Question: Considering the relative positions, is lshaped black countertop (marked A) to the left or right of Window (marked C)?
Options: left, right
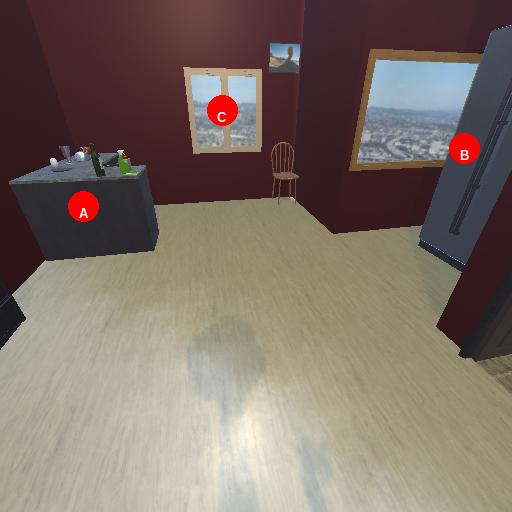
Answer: left